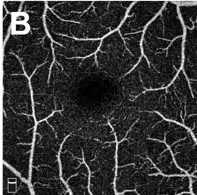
Pre- and postoperative 3.0 * 3.0 mm optical coherence tomography angiography (OCTA) images. Superficial capillary plexus (SCP) in the right eye.
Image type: ophthalmic_imaging (ophthalmic_angiography)